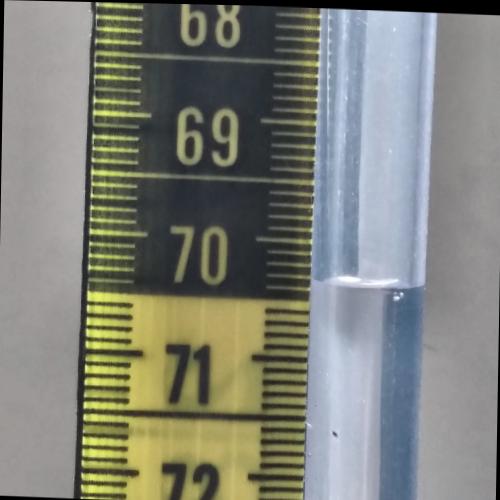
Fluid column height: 70.3 cm